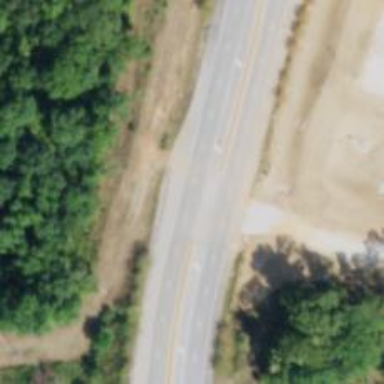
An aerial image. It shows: Tertiary road with asphalt surface. It is dual carriageway.